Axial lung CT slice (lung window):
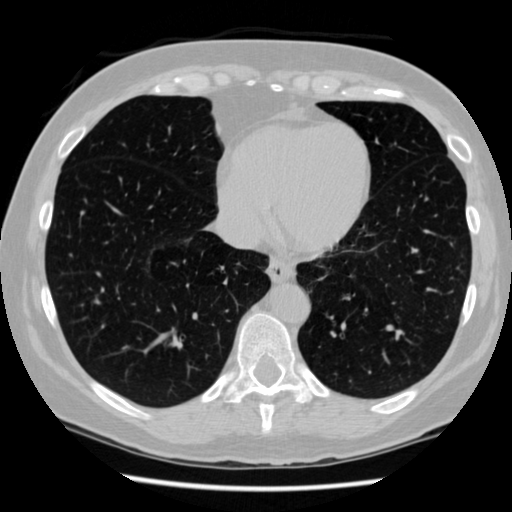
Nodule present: no